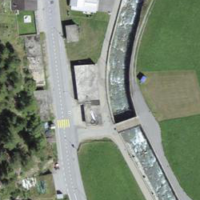
EUNIS habitat code: 26
Species observed at this site:
Cinclus cinclus